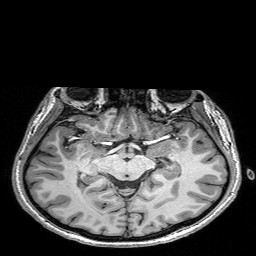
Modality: T1w
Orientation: coronal
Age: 30
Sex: female
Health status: healthy
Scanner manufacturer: siemens
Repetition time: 2.53 s
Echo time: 0.00332 s